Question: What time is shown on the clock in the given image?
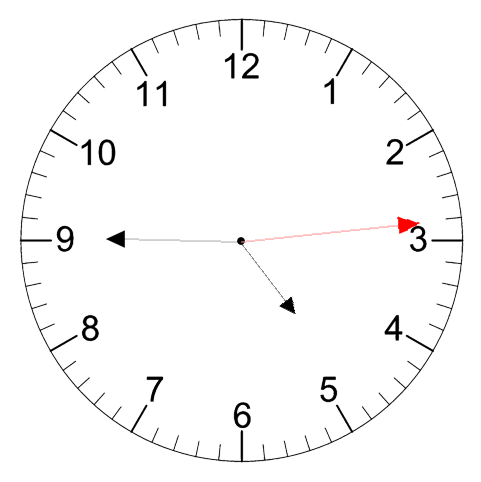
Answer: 04:45:14